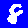
Digit: 8